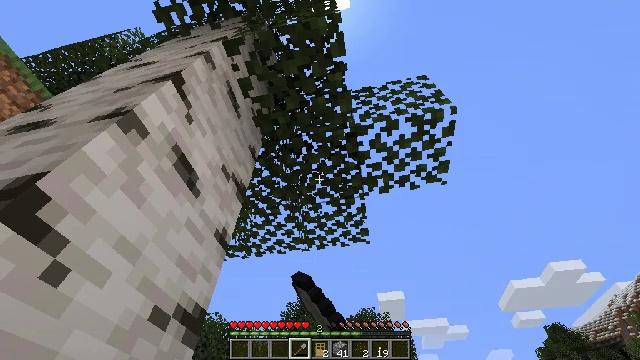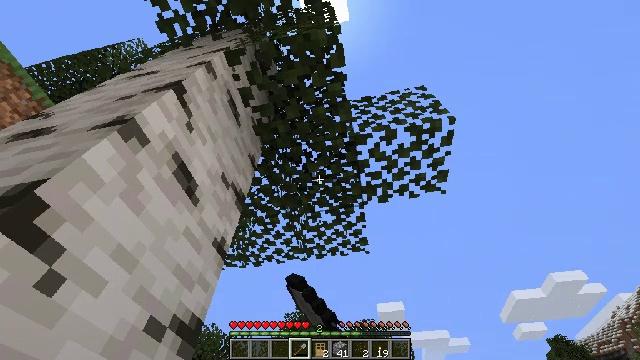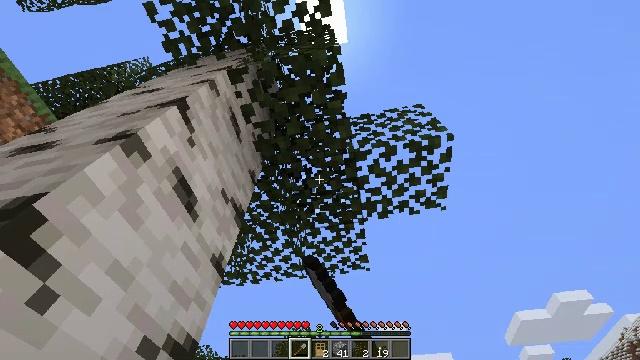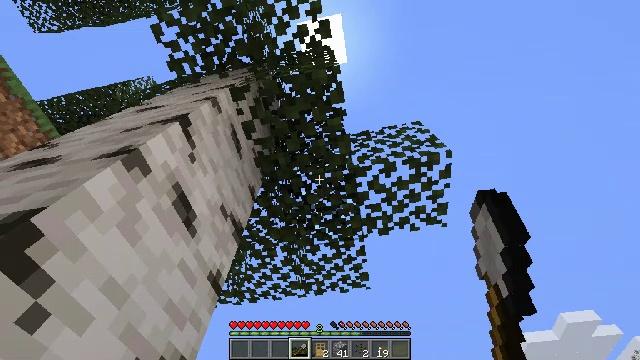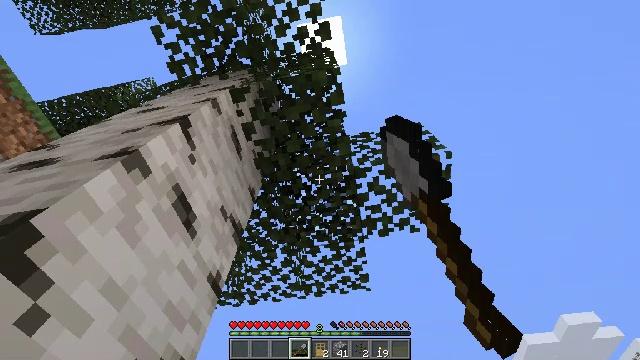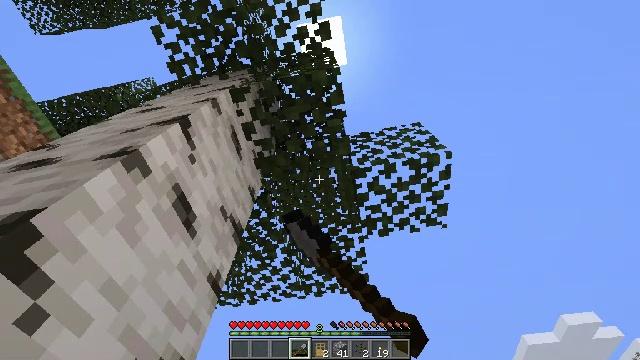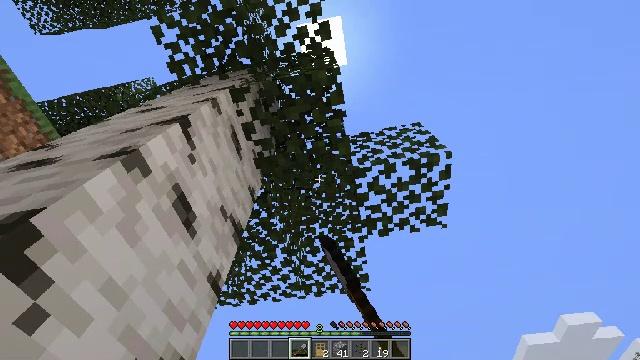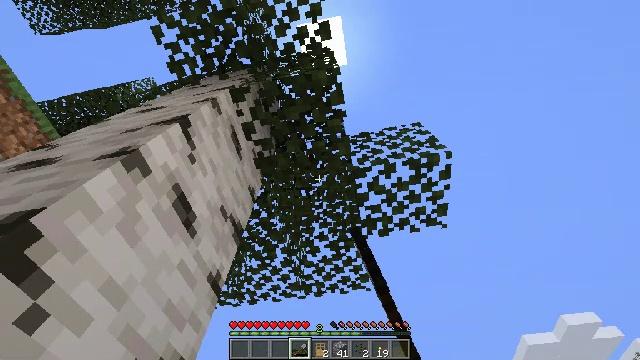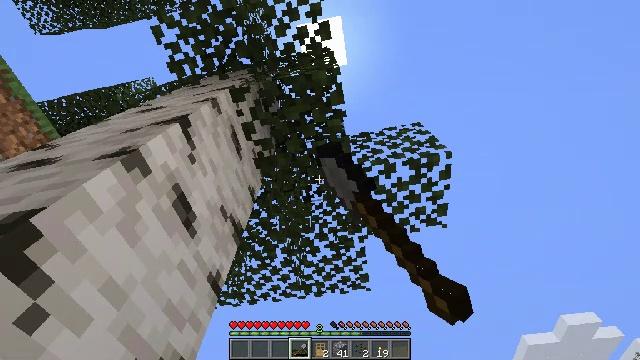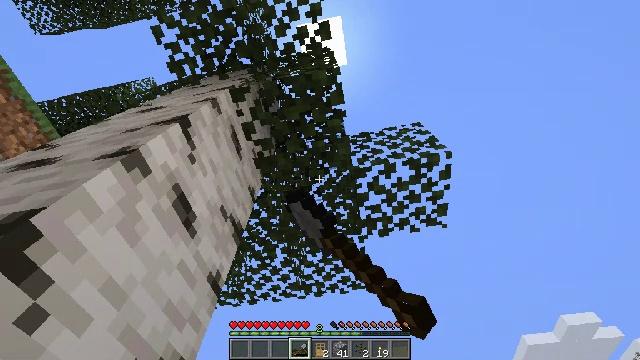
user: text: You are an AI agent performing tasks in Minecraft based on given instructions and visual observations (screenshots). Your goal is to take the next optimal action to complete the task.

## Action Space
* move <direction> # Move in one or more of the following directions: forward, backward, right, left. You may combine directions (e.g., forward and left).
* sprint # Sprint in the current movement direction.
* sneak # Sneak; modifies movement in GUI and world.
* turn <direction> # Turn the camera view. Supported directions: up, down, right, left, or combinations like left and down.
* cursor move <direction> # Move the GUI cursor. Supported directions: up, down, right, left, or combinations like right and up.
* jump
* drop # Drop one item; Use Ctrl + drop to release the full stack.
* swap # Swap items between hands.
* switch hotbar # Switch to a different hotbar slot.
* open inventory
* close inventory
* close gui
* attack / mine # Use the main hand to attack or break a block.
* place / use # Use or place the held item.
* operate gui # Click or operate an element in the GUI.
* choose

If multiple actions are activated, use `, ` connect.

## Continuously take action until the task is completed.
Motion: motion action
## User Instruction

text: Break the birch leaves block.
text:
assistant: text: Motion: turn up, attack / mine
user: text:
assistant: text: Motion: turn up, attack / mine
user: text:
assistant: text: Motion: turn up, attack / mine
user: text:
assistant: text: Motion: attack / mine
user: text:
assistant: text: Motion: attack / mine
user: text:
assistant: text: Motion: attack / mine
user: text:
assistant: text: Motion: attack / mine
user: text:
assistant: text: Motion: attack / mine
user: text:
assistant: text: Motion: attack / mine
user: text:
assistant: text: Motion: attack / mine